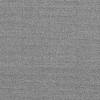
Atmospheric dust classification: dusty